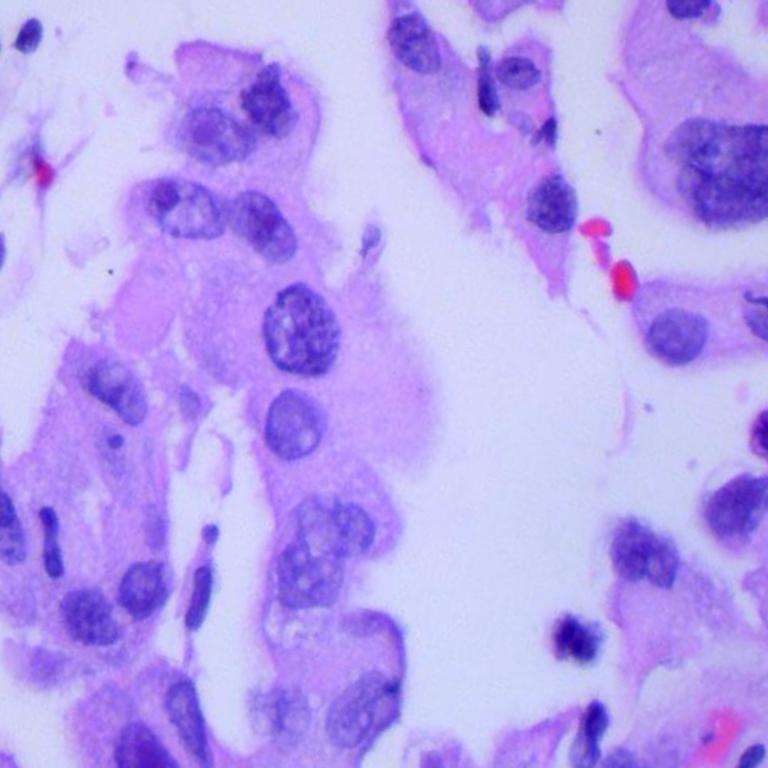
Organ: lung
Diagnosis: adenocarcinomas